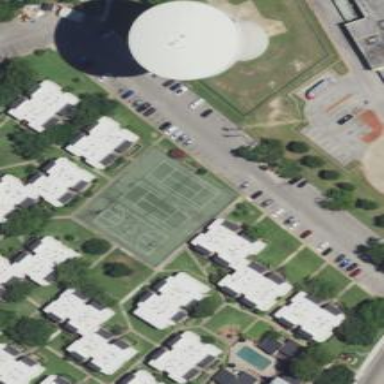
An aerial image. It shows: Tennis court on pitch.